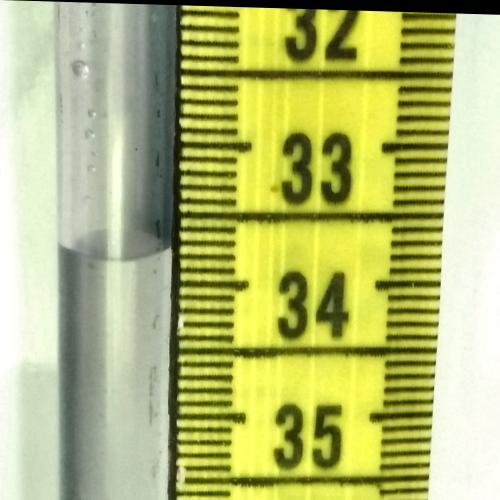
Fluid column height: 33.8 cm